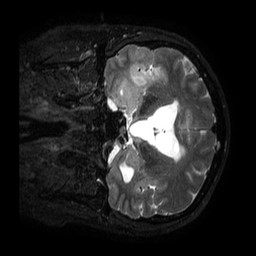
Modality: T2w
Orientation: coronal
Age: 49
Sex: male
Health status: ill
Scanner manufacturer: philips
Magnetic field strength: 3 T
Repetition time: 3.5 s
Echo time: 0.3 s